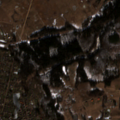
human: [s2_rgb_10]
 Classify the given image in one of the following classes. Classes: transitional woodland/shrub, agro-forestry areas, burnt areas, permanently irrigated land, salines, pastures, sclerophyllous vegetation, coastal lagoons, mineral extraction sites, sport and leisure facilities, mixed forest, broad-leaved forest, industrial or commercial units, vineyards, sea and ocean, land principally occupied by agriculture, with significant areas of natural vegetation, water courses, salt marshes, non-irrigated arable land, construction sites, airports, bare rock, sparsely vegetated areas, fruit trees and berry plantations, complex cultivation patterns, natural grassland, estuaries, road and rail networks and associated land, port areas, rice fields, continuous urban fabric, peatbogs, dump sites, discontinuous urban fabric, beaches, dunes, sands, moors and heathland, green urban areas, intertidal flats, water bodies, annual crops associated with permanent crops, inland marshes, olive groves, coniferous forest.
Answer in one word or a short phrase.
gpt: discontinuous urban fabric, non-irrigated arable land, pastures, land principally occupied by agriculture, with significant areas of natural vegetation, mixed forest